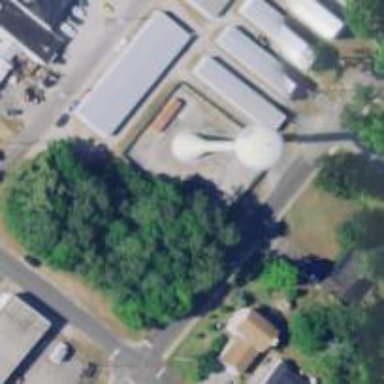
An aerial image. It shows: Water tower that is man-made.